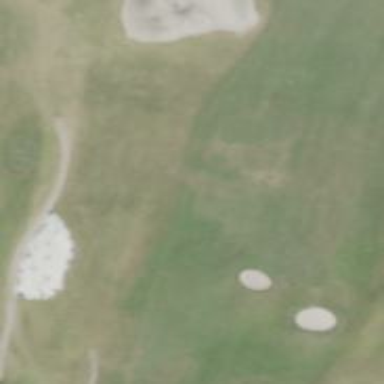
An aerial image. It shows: Golf hole.